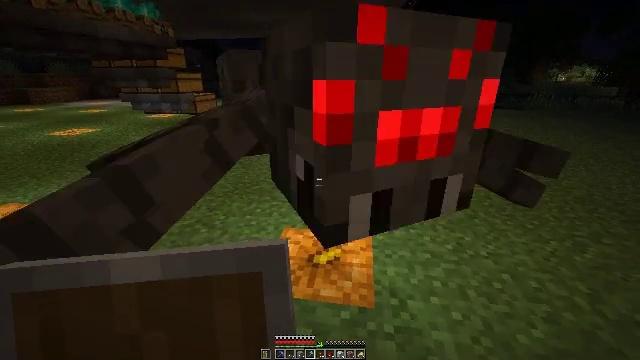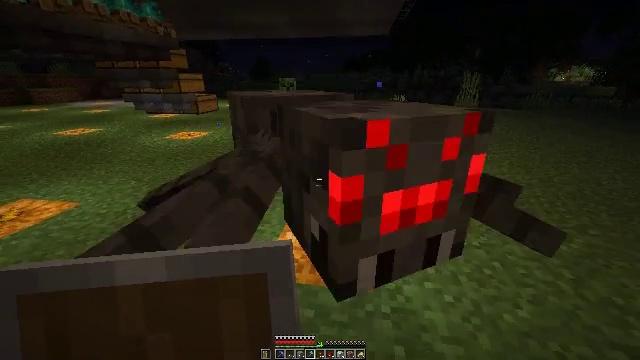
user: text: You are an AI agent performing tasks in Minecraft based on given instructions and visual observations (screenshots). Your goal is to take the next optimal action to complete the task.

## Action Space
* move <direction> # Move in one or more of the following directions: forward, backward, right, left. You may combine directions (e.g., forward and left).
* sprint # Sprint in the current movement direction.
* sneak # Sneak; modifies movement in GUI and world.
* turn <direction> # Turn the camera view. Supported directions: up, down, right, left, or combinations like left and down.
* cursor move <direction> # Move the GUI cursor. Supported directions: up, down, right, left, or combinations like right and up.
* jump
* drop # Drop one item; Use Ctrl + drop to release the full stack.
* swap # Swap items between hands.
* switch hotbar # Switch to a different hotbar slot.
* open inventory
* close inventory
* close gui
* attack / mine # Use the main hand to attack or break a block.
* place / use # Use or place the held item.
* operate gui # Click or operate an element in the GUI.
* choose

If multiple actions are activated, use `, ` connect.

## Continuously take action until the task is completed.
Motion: motion action
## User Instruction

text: Combat the spider.
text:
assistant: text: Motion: move back
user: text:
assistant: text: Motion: no_op